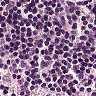
Metastatic tissue present: no